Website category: phone
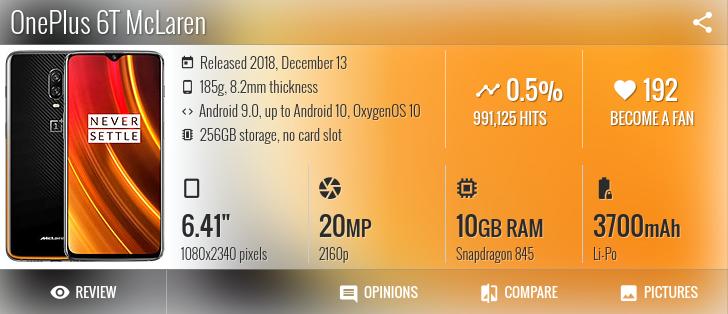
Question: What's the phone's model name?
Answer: OnePlus 6T McLaren

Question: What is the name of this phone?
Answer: OnePlus 6T McLaren

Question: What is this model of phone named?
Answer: OnePlus 6T McLaren

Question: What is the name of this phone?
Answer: OnePlus 6T McLaren

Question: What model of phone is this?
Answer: OnePlus 6T McLaren

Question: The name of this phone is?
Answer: OnePlus 6T McLaren

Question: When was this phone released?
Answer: Released 2018, December 13

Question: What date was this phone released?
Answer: Released 2018, December 13

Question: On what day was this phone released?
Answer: Released 2018, December 13

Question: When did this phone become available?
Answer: Released 2018, December 13

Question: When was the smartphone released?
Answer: Released 2018, December 13

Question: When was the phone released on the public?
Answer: Released 2018, December 13

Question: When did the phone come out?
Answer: Released 2018, December 13

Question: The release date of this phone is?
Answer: Released 2018, December 13

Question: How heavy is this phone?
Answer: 185g

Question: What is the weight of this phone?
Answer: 185g

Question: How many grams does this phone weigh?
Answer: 185g

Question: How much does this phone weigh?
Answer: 185g

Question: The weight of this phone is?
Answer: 185g

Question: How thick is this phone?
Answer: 8.2mm thickness

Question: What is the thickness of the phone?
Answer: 8.2mm thickness

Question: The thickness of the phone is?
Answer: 8.2mm thickness

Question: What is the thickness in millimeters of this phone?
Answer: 8.2mm thickness

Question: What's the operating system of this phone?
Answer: Android 9.0, up to Android 10, OxygenOS 10

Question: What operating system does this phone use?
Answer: Android 9.0, up to Android 10, OxygenOS 10

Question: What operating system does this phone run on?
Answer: Android 9.0, up to Android 10, OxygenOS 10

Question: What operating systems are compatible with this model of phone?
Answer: Android 9.0, up to Android 10, OxygenOS 10

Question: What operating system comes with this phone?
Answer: Android 9.0, up to Android 10, OxygenOS 10

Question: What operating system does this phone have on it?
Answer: Android 9.0, up to Android 10, OxygenOS 10

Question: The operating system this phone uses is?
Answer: Android 9.0, up to Android 10, OxygenOS 10

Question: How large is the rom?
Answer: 256GB storage

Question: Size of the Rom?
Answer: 256GB storage

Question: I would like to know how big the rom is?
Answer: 256GB storage

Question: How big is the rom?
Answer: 256GB storage

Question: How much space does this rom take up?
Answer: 256GB storage

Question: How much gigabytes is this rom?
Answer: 256GB storage

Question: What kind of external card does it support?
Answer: no card slot

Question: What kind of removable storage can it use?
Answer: no card slot

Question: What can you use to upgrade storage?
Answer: no card slot

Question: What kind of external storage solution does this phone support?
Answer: no card slot

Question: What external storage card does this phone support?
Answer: no card slot

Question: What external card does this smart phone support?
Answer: no card slot

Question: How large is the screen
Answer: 6.41"

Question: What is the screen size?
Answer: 6.41"

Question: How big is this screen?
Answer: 6.41"

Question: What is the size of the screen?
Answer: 6.41"

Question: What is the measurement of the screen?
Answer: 6.41"

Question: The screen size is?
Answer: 6.41"

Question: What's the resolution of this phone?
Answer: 1080x2340 pixels

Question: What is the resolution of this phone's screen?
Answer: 1080x2340 pixels

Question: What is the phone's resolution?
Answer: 1080x2340 pixels

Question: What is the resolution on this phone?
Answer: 1080x2340 pixels

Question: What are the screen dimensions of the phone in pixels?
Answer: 1080x2340 pixels

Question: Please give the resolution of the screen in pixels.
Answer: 1080x2340 pixels

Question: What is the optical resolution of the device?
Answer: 1080x2340 pixels

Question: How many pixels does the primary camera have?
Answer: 20 MP

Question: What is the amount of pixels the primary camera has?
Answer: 20 MP

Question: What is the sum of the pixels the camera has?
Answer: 20 MP

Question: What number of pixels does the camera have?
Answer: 20 MP

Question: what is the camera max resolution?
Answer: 20 MP

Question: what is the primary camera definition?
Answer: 20 MP

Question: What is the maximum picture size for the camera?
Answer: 20 MP

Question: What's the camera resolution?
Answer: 2160p

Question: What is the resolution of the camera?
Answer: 2160p